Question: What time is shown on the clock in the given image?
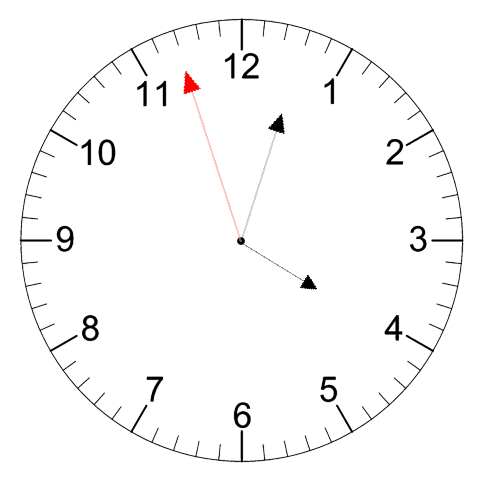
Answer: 04:02:57